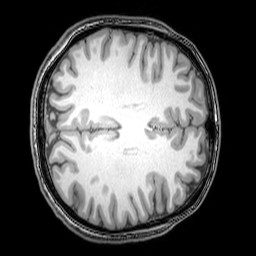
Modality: T1w
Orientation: axial
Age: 26
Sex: male
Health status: healthy
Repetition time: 0.081 s
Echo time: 0.037 s